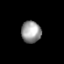
Tissue: prostate
Cell type: Fibroblasts
Senescence score: 0.6954
Nuclear area (px): 422
Mean DAPI intensity: 153.443